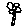
Label: flower